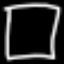
Label: square